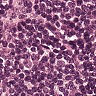
Metastatic tissue present: no